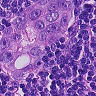
Metastatic tissue present: yes